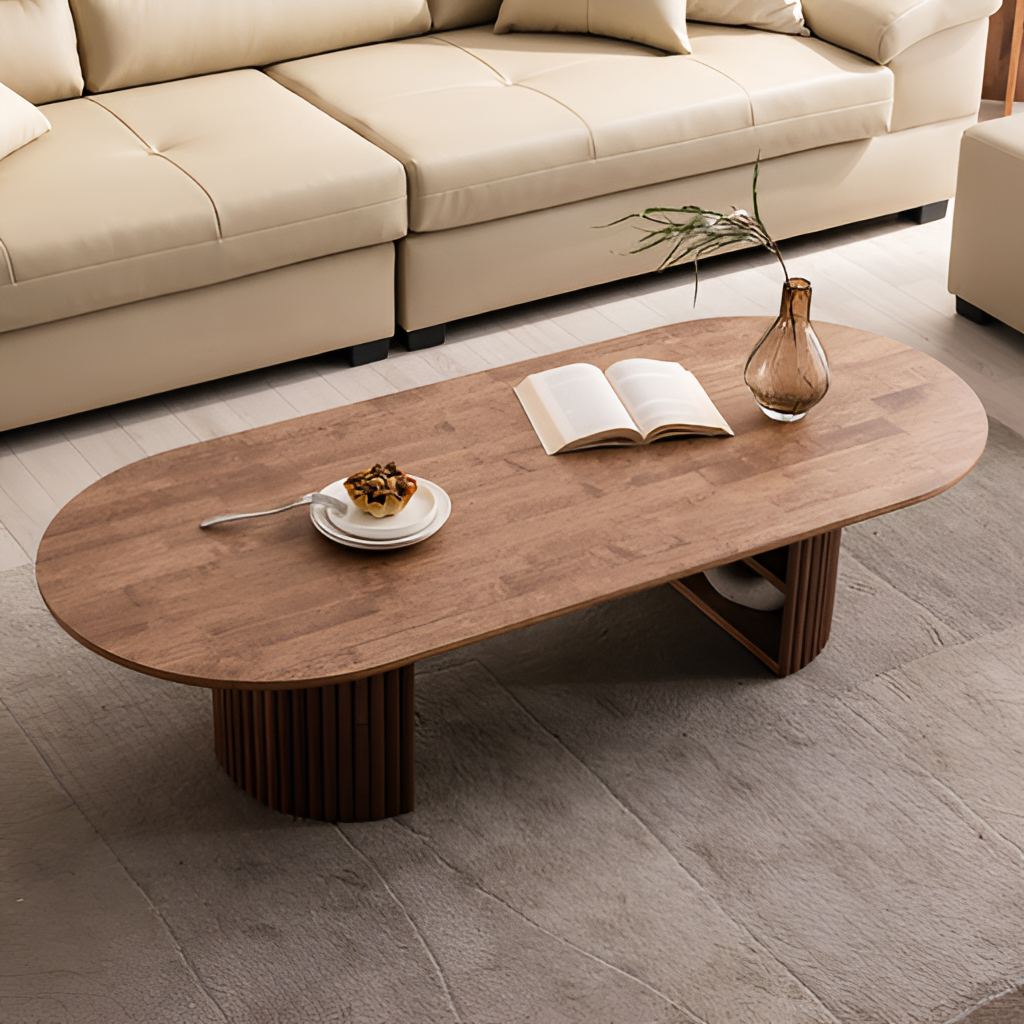
living room, beige leather sectional sofa, fabric flooring, with large square pattern, wallpaper, contemporary